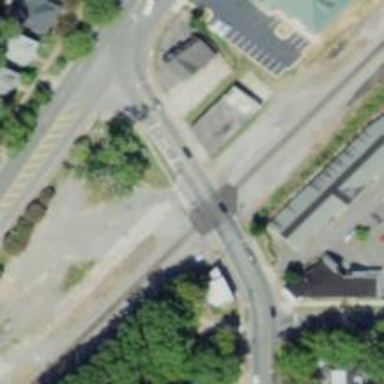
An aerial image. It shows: Level crossing on the railway with lights.